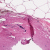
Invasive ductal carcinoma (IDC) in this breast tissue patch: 0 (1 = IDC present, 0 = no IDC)